Question: i am writing an App where i use UIKit Dynamics to simulate the interactions of different circles with one another.
I create my circles with the following code:
'''
self = [super initWithFrame:CGRectMake(location.x - radius/2.0, location.y - radius/2, radius, radius)];
if (self) {
[self.layer setCornerRadius: radius /2.0f];
self.clipsToBounds = YES;
self.layer.masksToBounds = YES;
self.backgroundColor = color;
self.userInteractionEnabled = NO;
}
return self;
'''
where location represents the desired location of the circle, and radius its radius.
I then add these circles to different UIBehaviours, by doing:
'''
[_collision addItem:circle];
[_gravity addItem:circle];
[_itemBehaviour addItem:circle];
'''
The itemBaviour is defined as follows:
'''
_itemBehaviour = [[UIDynamicItemBehavior alloc] initWithItems:@[square]];
_itemBehaviour.elasticity = 1;
_itemBehaviour.friction = 0;
_itemBehaviour.resistance = 0;
_itemBehaviour.angularResistance = 0;
_itemBehaviour.allowsRotation = NO;
'''
The problem i am having, is that my circles are behaving as squares. When hit in certain ways they gain angular momentum and lose speed. If they collide again, sometimes the angular momentum is again reverted to speed. This looks normal for squares, but when the view is round, like in my case, this behaviour looks weird and unnatural.
Turning on some debug options, i made this screenshot:

As you can see, the circle is appearently a square.
So my question is, how can i create an UIVIew that is truly a circle and will behave as such in UIKit Dynamics?
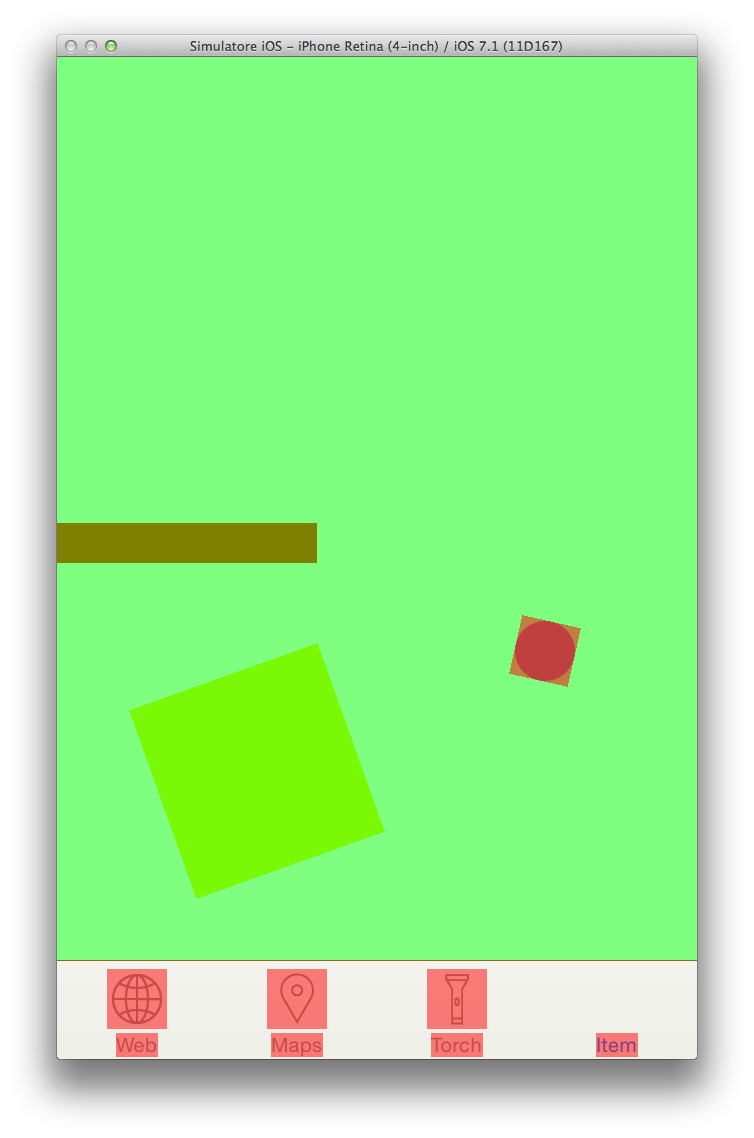
Answer: I know this question predated iOS 9, but for the benefit of future readers, you can now define a view with <URL>.
So, while you cannot "create an 'UIView' that is truly a circle", you can define a path that defines both the shape that is rendered inside the view as well as the collision boundaries for the animator, yielding an effect of a round view (even though the view, itself, is obviously still rectangular, as all views are):
'''
@interface CircleView: UIView
@property (nonatomic) CGFloat lineWidth;
@property (nonatomic, strong) CAShapeLayer *shapeLayer;
@end
@implementation CircleView
- (instancetype)initWithCoder:(NSCoder *)aDecoder {
self = [super initWithCoder:aDecoder];
if (self) {
[self configure];
}
return self;
}
- (instancetype)initWithFrame:(CGRect)frame {
self = [super initWithFrame:frame];
if (self) {
[self configure];
}
return self;
}
- (instancetype)init {
return [self initWithFrame:CGRectZero];
}
- (void)configure {
self.translatesAutoresizingMaskIntoConstraints = false;
// create shape layer for circle
self.shapeLayer = [CAShapeLayer layer];
self.shapeLayer.strokeColor = [[UIColor blueColor] CGColor];
self.shapeLayer.fillColor = [[[UIColor blueColor] colorWithAlphaComponent:0.5] CGColor];
self.lineWidth = 3;
[self.layer addSublayer:self.shapeLayer];
}
- (void)layoutSubviews {
[super layoutSubviews];
// path of shape layer is with respect to center of the 'bounds'
CGPoint center = CGPointMake(self.bounds.origin.x + self.bounds.size.width / 2, self.bounds.origin.y + self.bounds.size.height / 2);
self.shapeLayer.path = [[self circularPathWithLineWidth:self.lineWidth center:center] CGPath];
}
- (UIDynamicItemCollisionBoundsType)collisionBoundsType {
return UIDynamicItemCollisionBoundsTypePath;
}
- (UIBezierPath *)collisionBoundingPath {
// path of collision bounding path is with respect to center of the dynamic item, so center of this path will be CGPointZero
return [self circularPathWithLineWidth:0 center:CGPointZero];
}
- (UIBezierPath *)circularPathWithLineWidth:(CGFloat)lineWidth center:(CGPoint)center {
CGFloat radius = (MIN(self.bounds.size.width, self.bounds.size.height) - self.lineWidth) / 2;
return [UIBezierPath bezierPathWithArcCenter:center radius:radius startAngle:0 endAngle:M_PI * 2 clockwise:true];
}
@end
'''
Then, when you do your collision, it will honor the 'collisionBoundingPath' values:
'''
self.animator = [[UIDynamicAnimator alloc] initWithReferenceView:self.view];
// create circle views
CircleView *circle1 = [[CircleView alloc] initWithFrame:CGRectMake(60, 100, 80, 80)];
[self.view addSubview:circle1];
CircleView *circle2 = [[CircleView alloc] initWithFrame:CGRectMake(250, 150, 120, 120)];
[self.view addSubview:circle2];
// have them collide with each other
UICollisionBehavior *collision = [[UICollisionBehavior alloc] initWithItems:@[circle1, circle2]];
[self.animator addBehavior:collision];
// with perfect elasticity
UIDynamicItemBehavior *behavior = [[UIDynamicItemBehavior alloc] initWithItems:@[circle1, circle2]];
behavior.elasticity = 1;
[self.animator addBehavior:behavior];
// and push one of the circles
UIPushBehavior *push = [[UIPushBehavior alloc] initWithItems:@[circle1] mode:UIPushBehaviorModeInstantaneous];
[push setAngle:0 magnitude:1];
[self.animator addBehavior:push];
'''
That yields:
<URL>
By the way, it should be noted that <URL> outlines a few limitations to the path:
> The path object you create must represent a convex polygon with counter-clockwise or clockwise winding, and the path must not intersect itself. The (0, 0) point of the path must be located at the <URL> point of the corresponding dynamic item. If the center point does not match the path's origin, collision behaviors may not work as expected.
But a simple circle path easily meets those criteria.
---
Or, for Swift users:
'''
class CircleView: UIView {
var lineWidth: CGFloat = 3
var shapeLayer: CAShapeLayer = {
let _shapeLayer = CAShapeLayer()
_shapeLayer.strokeColor = UIColor.blue.cgColor
_shapeLayer.fillColor = UIColor.blue.withAlphaComponent(0.5).cgColor
return _shapeLayer
}()
override func layoutSubviews() {
super.layoutSubviews()
layer.addSublayer(shapeLayer)
shapeLayer.lineWidth = lineWidth
let center = CGPoint(x: bounds.midX, y: bounds.midY)
shapeLayer.path = circularPath(lineWidth: lineWidth, center: center).cgPath
}
private func circularPath(lineWidth: CGFloat = 0, center: CGPoint = .zero) -> UIBezierPath {
let radius = (min(bounds.width, bounds.height) - lineWidth) / 2
return UIBezierPath(arcCenter: center, radius: radius, startAngle: 0, endAngle: .pi * 2, clockwise: true)
}
override var collisionBoundsType: UIDynamicItemCollisionBoundsType { return .path }
override var collisionBoundingPath: UIBezierPath { return circularPath() }
}
class ViewController: UIViewController {
let animator = UIDynamicAnimator()
override func viewDidAppear(_ animated: Bool) {
super.viewDidAppear(animated)
let circle1 = CircleView(frame: CGRect(x: 60, y: 100, width: 80, height: 80))
view.addSubview(circle1)
let circle2 = CircleView(frame: CGRect(x: 250, y: 150, width: 120, height: 120))
view.addSubview(circle2)
animator.addBehavior(UICollisionBehavior(items: [circle1, circle2]))
let behavior = UIDynamicItemBehavior(items: [circle1, circle2])
behavior.elasticity = 1
animator.addBehavior(behavior)
let push = UIPushBehavior(items: [circle1], mode: .instantaneous)
push.setAngle(0, magnitude: 1)
animator.addBehavior(push)
}
}
'''